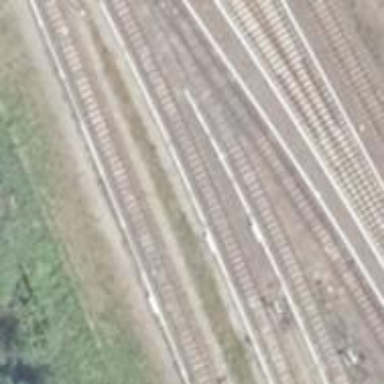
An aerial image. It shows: Yard used for service activities. There is electrified light rail track in the area.